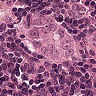
Metastatic tissue present: yes